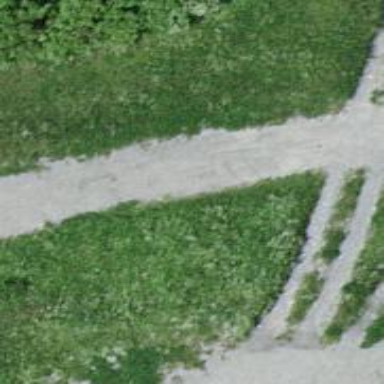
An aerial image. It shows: Gravel track with grade 2 quality.